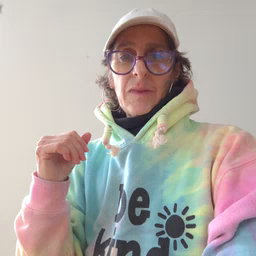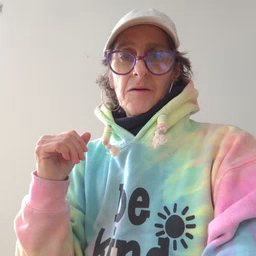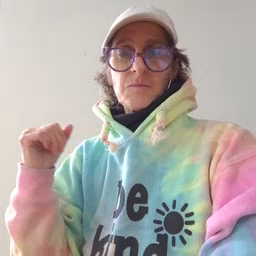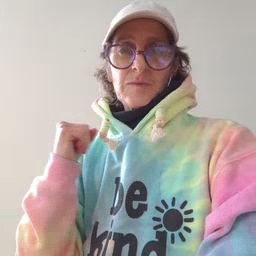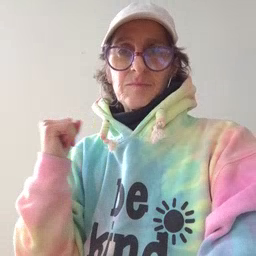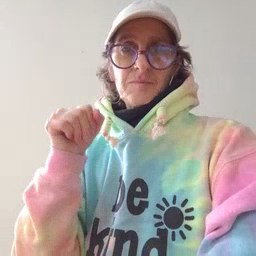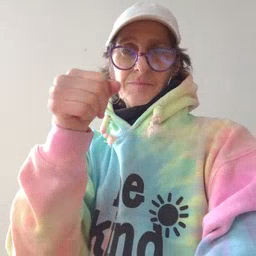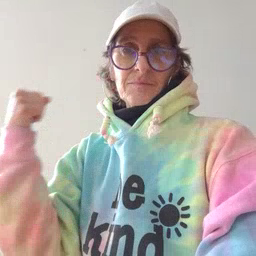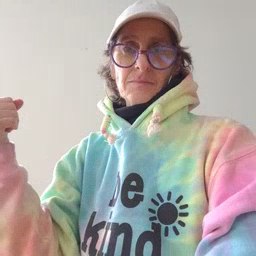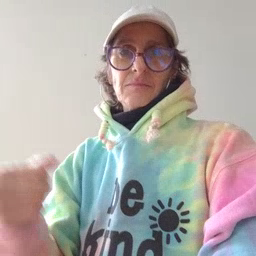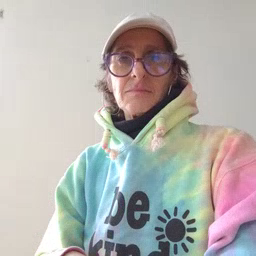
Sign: refrigerator